Question: I'm trying to return OS name using functions in Windows Powershell.
I built this code, but i don't get any results. Any help please?
'''
Function Get-OSName
{
(Get-WmiObject Win32_OperatingSystem).Name
}
"Name of the OS: $(Get-OSName)"
'''
Thank you.

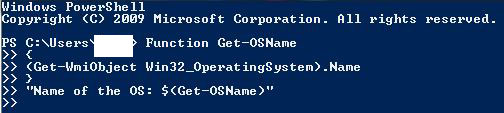
Answer: You have omitted a critical part of your screen, with your image. What is
important is the line directly after the last line shown. If the last line shown
is truly the last, then you still need to press once more.
Consider this command
'''
PS > 'hello world'
hello world
'''
Notice the result printed as soon as I hit . However certain
actions, like defining a function cause PowerShell to enter interactive mode.
Once PowerShell is in interactive mode it will require pressing
twice to start the evaluation. Example
'''
PS > function foo {
>> echo bar
>> }
>> 'hello world'
>> 'dog bird mouse'
>>
hello world
dog bird mouse
'''
Notice this time around I was able to enter a command after the same
''hello world'' command.